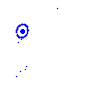
Particle: electron